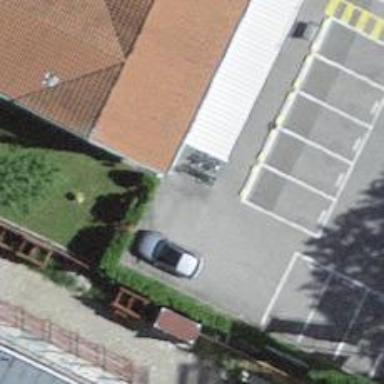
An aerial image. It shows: Bicycle parking area.